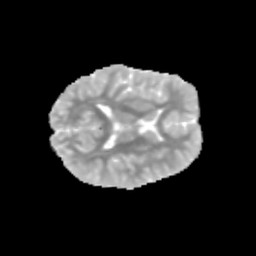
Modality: MD
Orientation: axial
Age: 9
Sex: female
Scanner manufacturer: siemens
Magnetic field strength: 3 T
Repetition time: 3.8 s
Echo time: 0.07 s